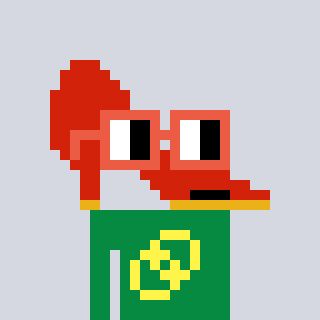
a pixel art character with square orange glasses, a highheel-shaped head and a green-colored body on a cool background